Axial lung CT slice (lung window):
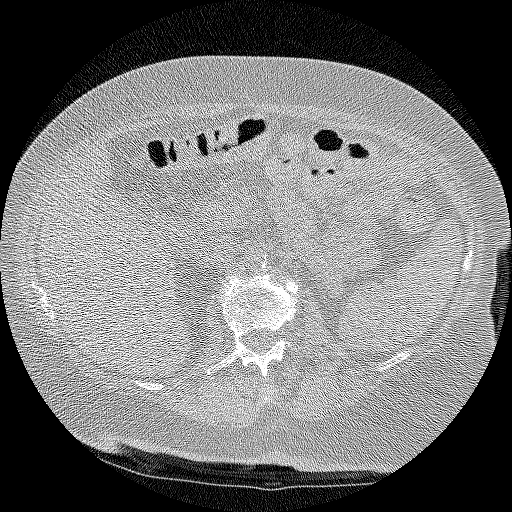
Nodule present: no